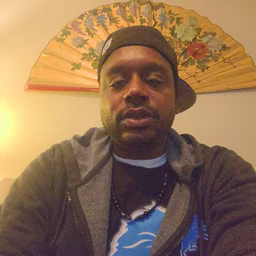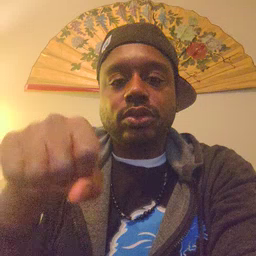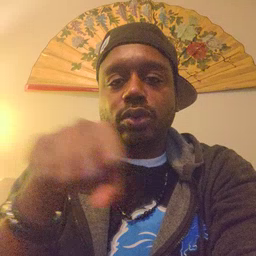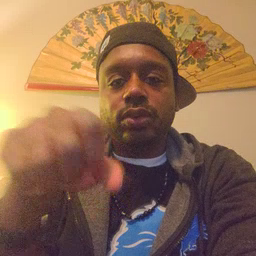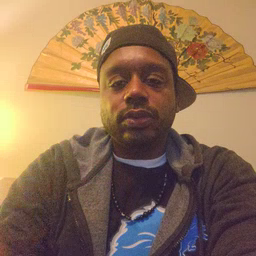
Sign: shoe